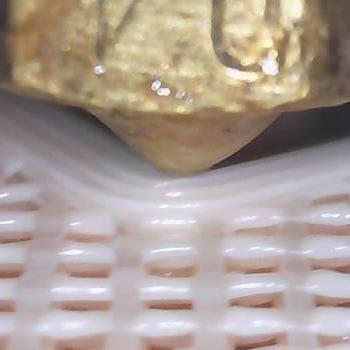
Flow rate: 74%